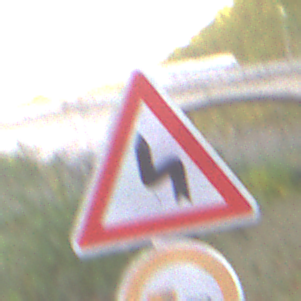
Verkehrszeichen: DoppelkurveZunaechstLinks
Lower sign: UeberholverbotKraftfahrzeuge
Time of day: MorningAfternoon
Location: Outdoor (Suburban)
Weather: PartlyCloudy
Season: NotSpecified
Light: Natural